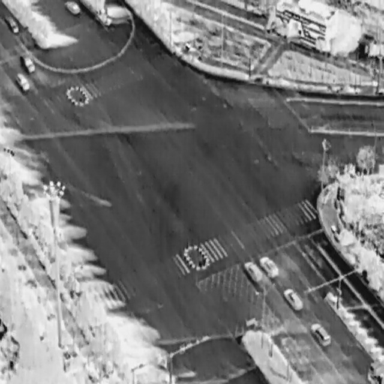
There are eight Cars in the infrared image.